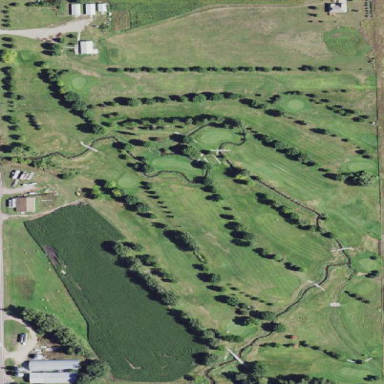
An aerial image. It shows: Golf course surrounded by greenery.